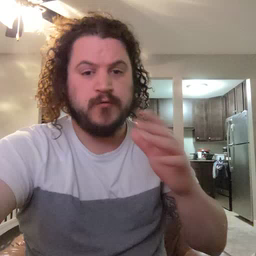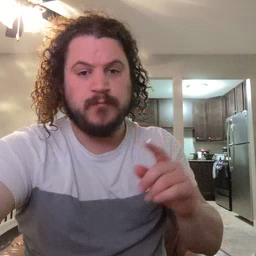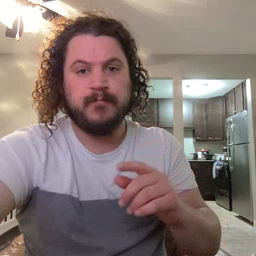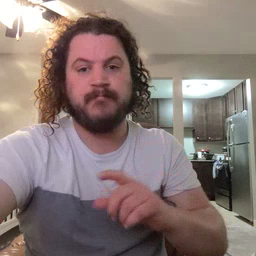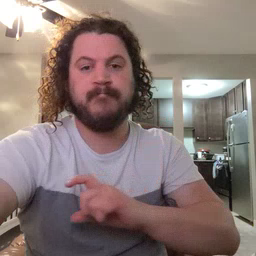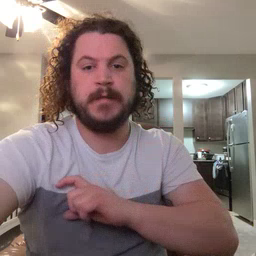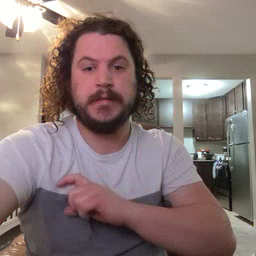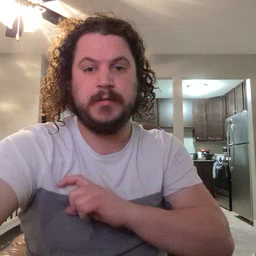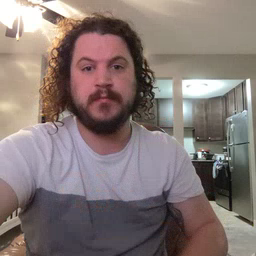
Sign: police